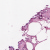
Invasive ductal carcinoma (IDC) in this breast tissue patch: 0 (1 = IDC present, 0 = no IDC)